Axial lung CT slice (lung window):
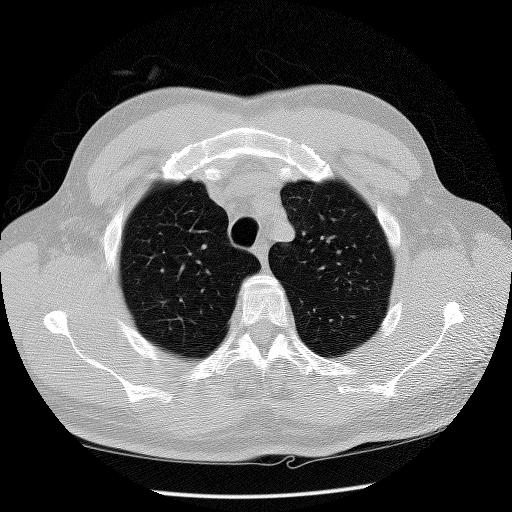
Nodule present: no